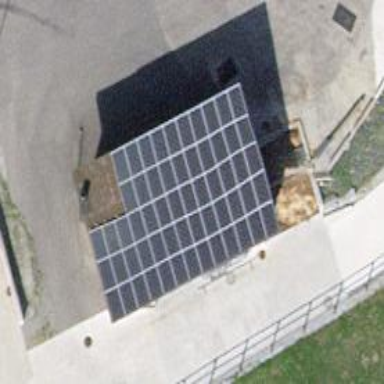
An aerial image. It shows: Solar power generator utilizing photovoltaic technology with solar photovoltaic panels.